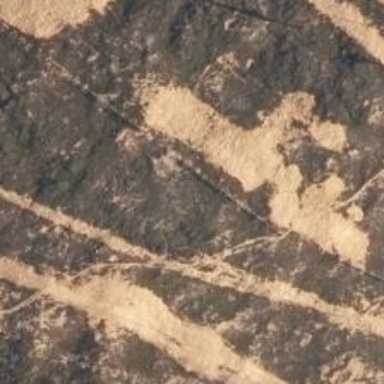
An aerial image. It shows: Path.